Aerial crown-view tile of a tropical tree (Barro Colorado Island, Panama), acquired 20240918:
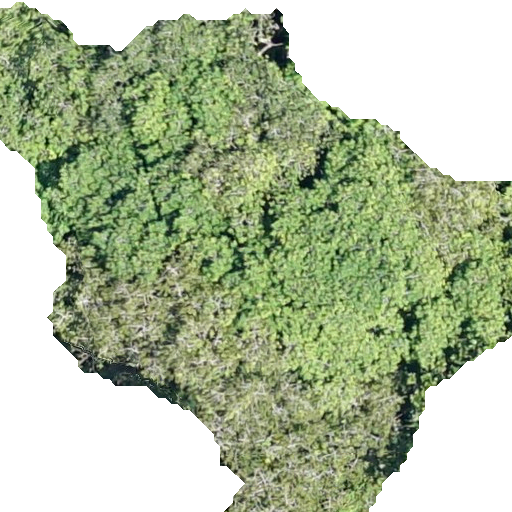
Species: Virola surinamensis
GBIF accepted scientific name: Virola surinamensis
Crown area: 285.796 m²